Field crop: maize
Growth stage: 2
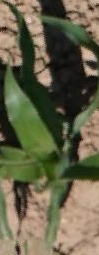
Species: maize